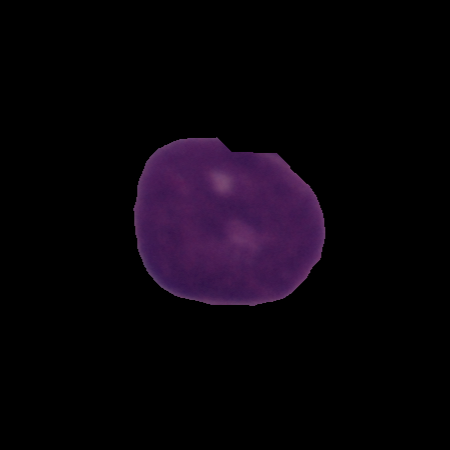
Label: cancer